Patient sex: F
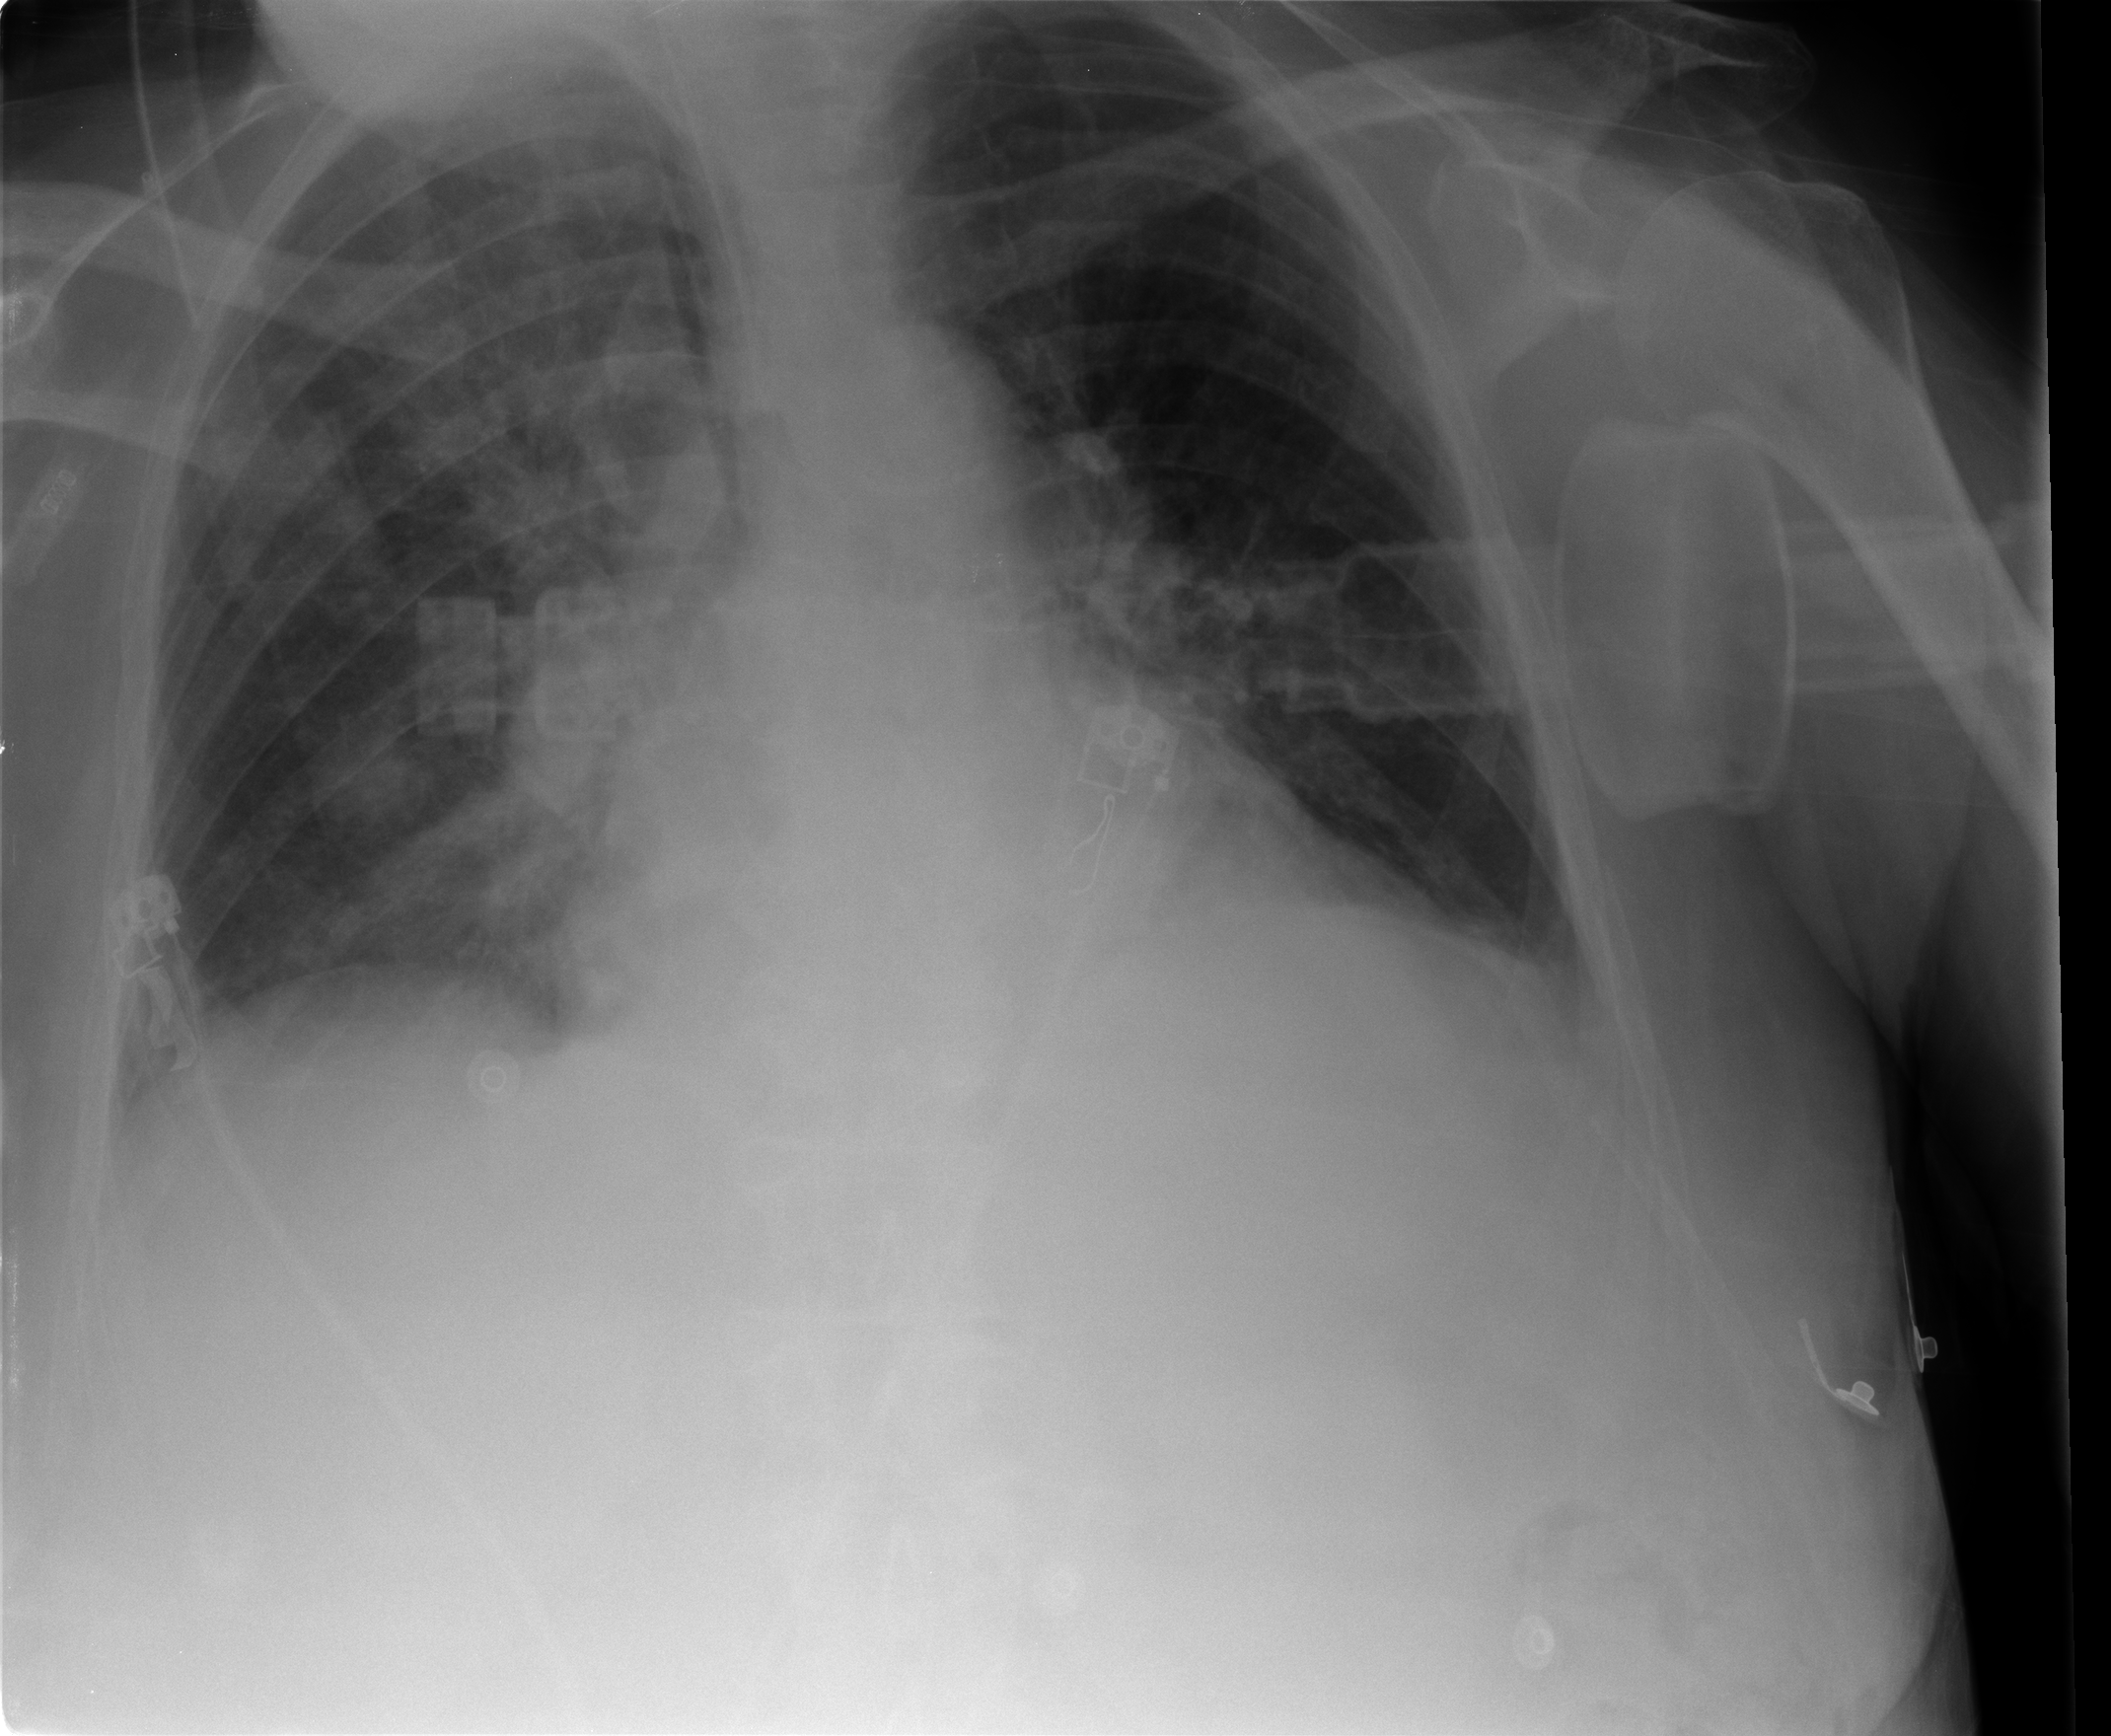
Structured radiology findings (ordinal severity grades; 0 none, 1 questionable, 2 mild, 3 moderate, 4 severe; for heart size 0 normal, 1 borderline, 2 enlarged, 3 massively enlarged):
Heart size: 2
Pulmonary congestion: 0
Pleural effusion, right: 0
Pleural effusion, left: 0
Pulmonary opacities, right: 2
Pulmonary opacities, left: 0
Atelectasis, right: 2
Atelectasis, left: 2